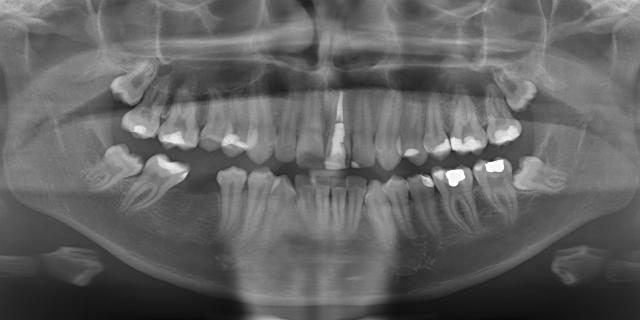
adult